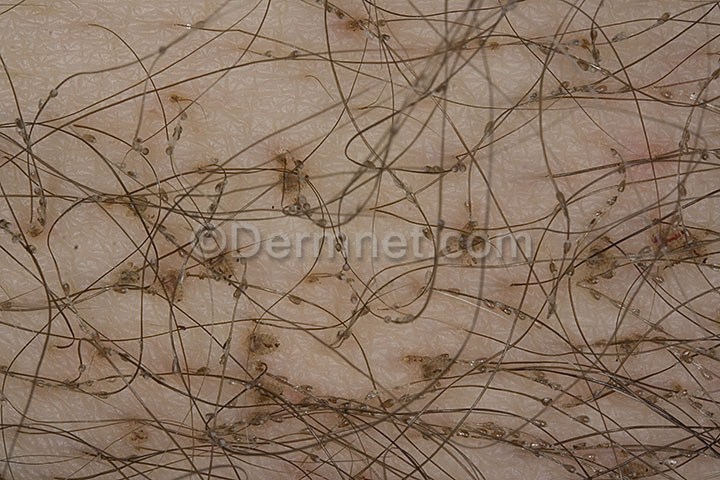
Disease: Scabies Lyme Disease and other Infestations and Bites